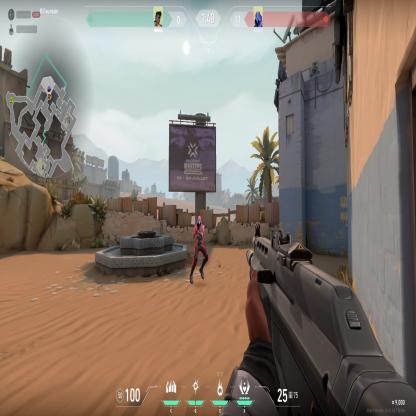
Label: enemy